Field crop: maize
Growth stage: 2
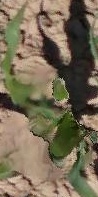
Species: maize